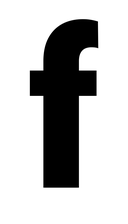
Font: Roboto_Condensed_Black